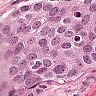
Metastatic tissue present: yes